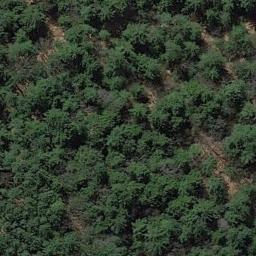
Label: forest